Current action and preconditions to check: trajectory_clear

Your task: For each precondition in the list above, predict whether it will hold at this action.

Consider the current scene as observed from the mobile robot's camera, and analyze the predicted future states of all dynamic agents (e.g., people, animals, vehicles, or any moving entities) within the NEXT SECOND.

IMPORTANT: Only answer "very likely" if you are absolutely certain—based on strong, clear evidence—that a dynamic agent will violate the precondition in the predicted future state. Do NOT answer "very likely" for unlikely, ambiguous, or low-probability risks.

Ask yourself for each precondition: Is there a high probability, with clear and convincing evidence, that the predicted future states of any dynamic agent will interfere with the predicted future state of the currently executing action within the NEXT SECOND, causing that precondition to fail?

Assess the risk level based on these predictions. Use "likely" or "very likely" if motions create a clear risk of interference.

Use "neutral" or "improbable" if agents are nearby but their predicted paths are clearly diverging or non-conflicting.

Failure Risk Categories: "very improbable", "improbable", "neutral", "likely", "very likely"

Answer Format: Output ONLY the probability_of_failure value from these categories: "very improbable", "improbable", "neutral", "likely", "very likely"

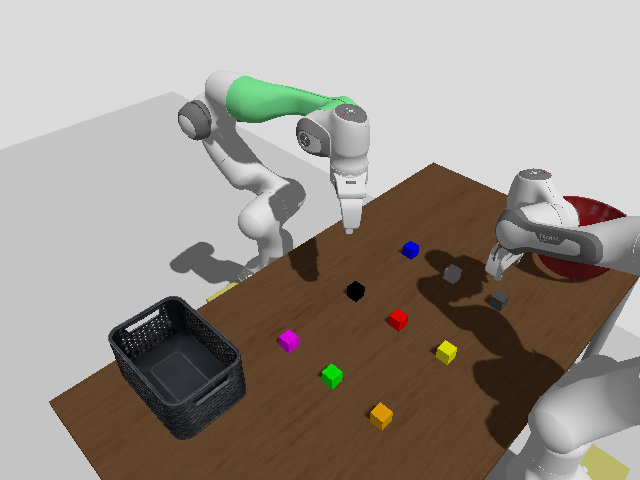

Answer: very improbable